Question: How we can change max size of socket 'Max Per Group'?

I think this setting is done from registry...
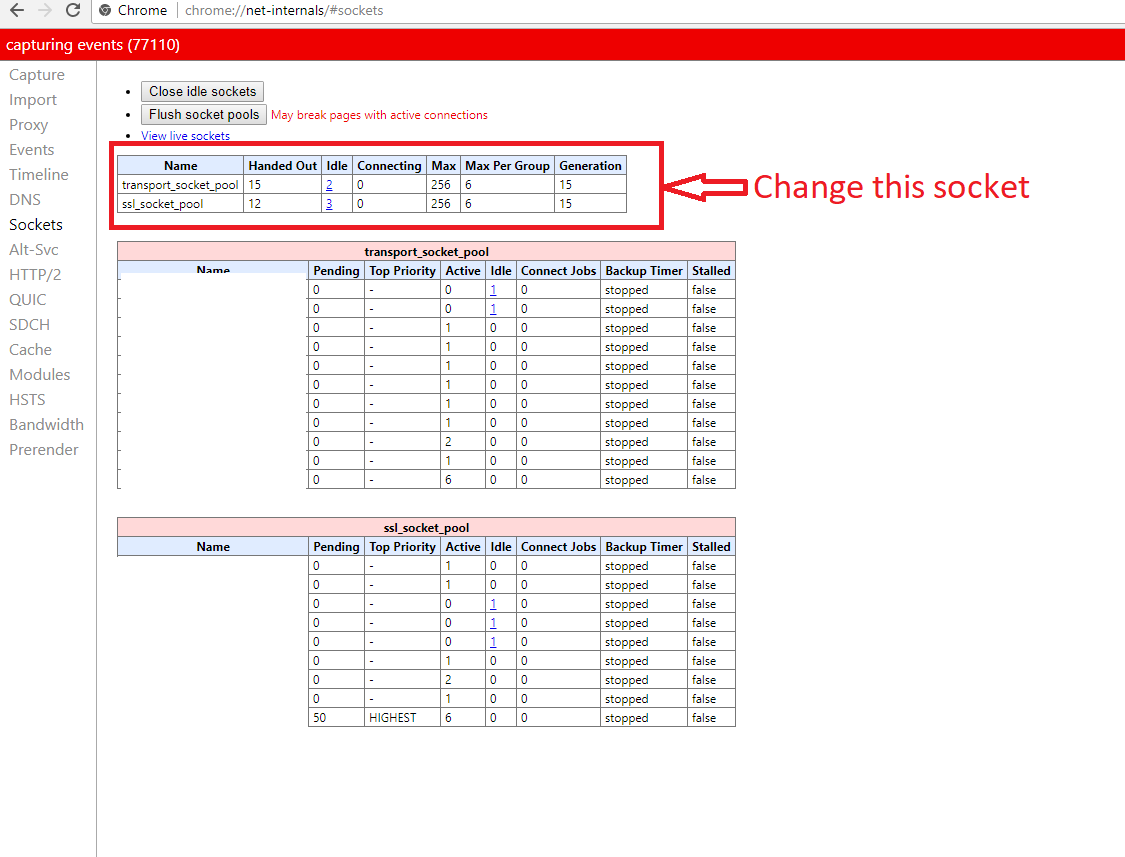
Answer: I Have tested recently,
> support max per host
support max per host
support max per host